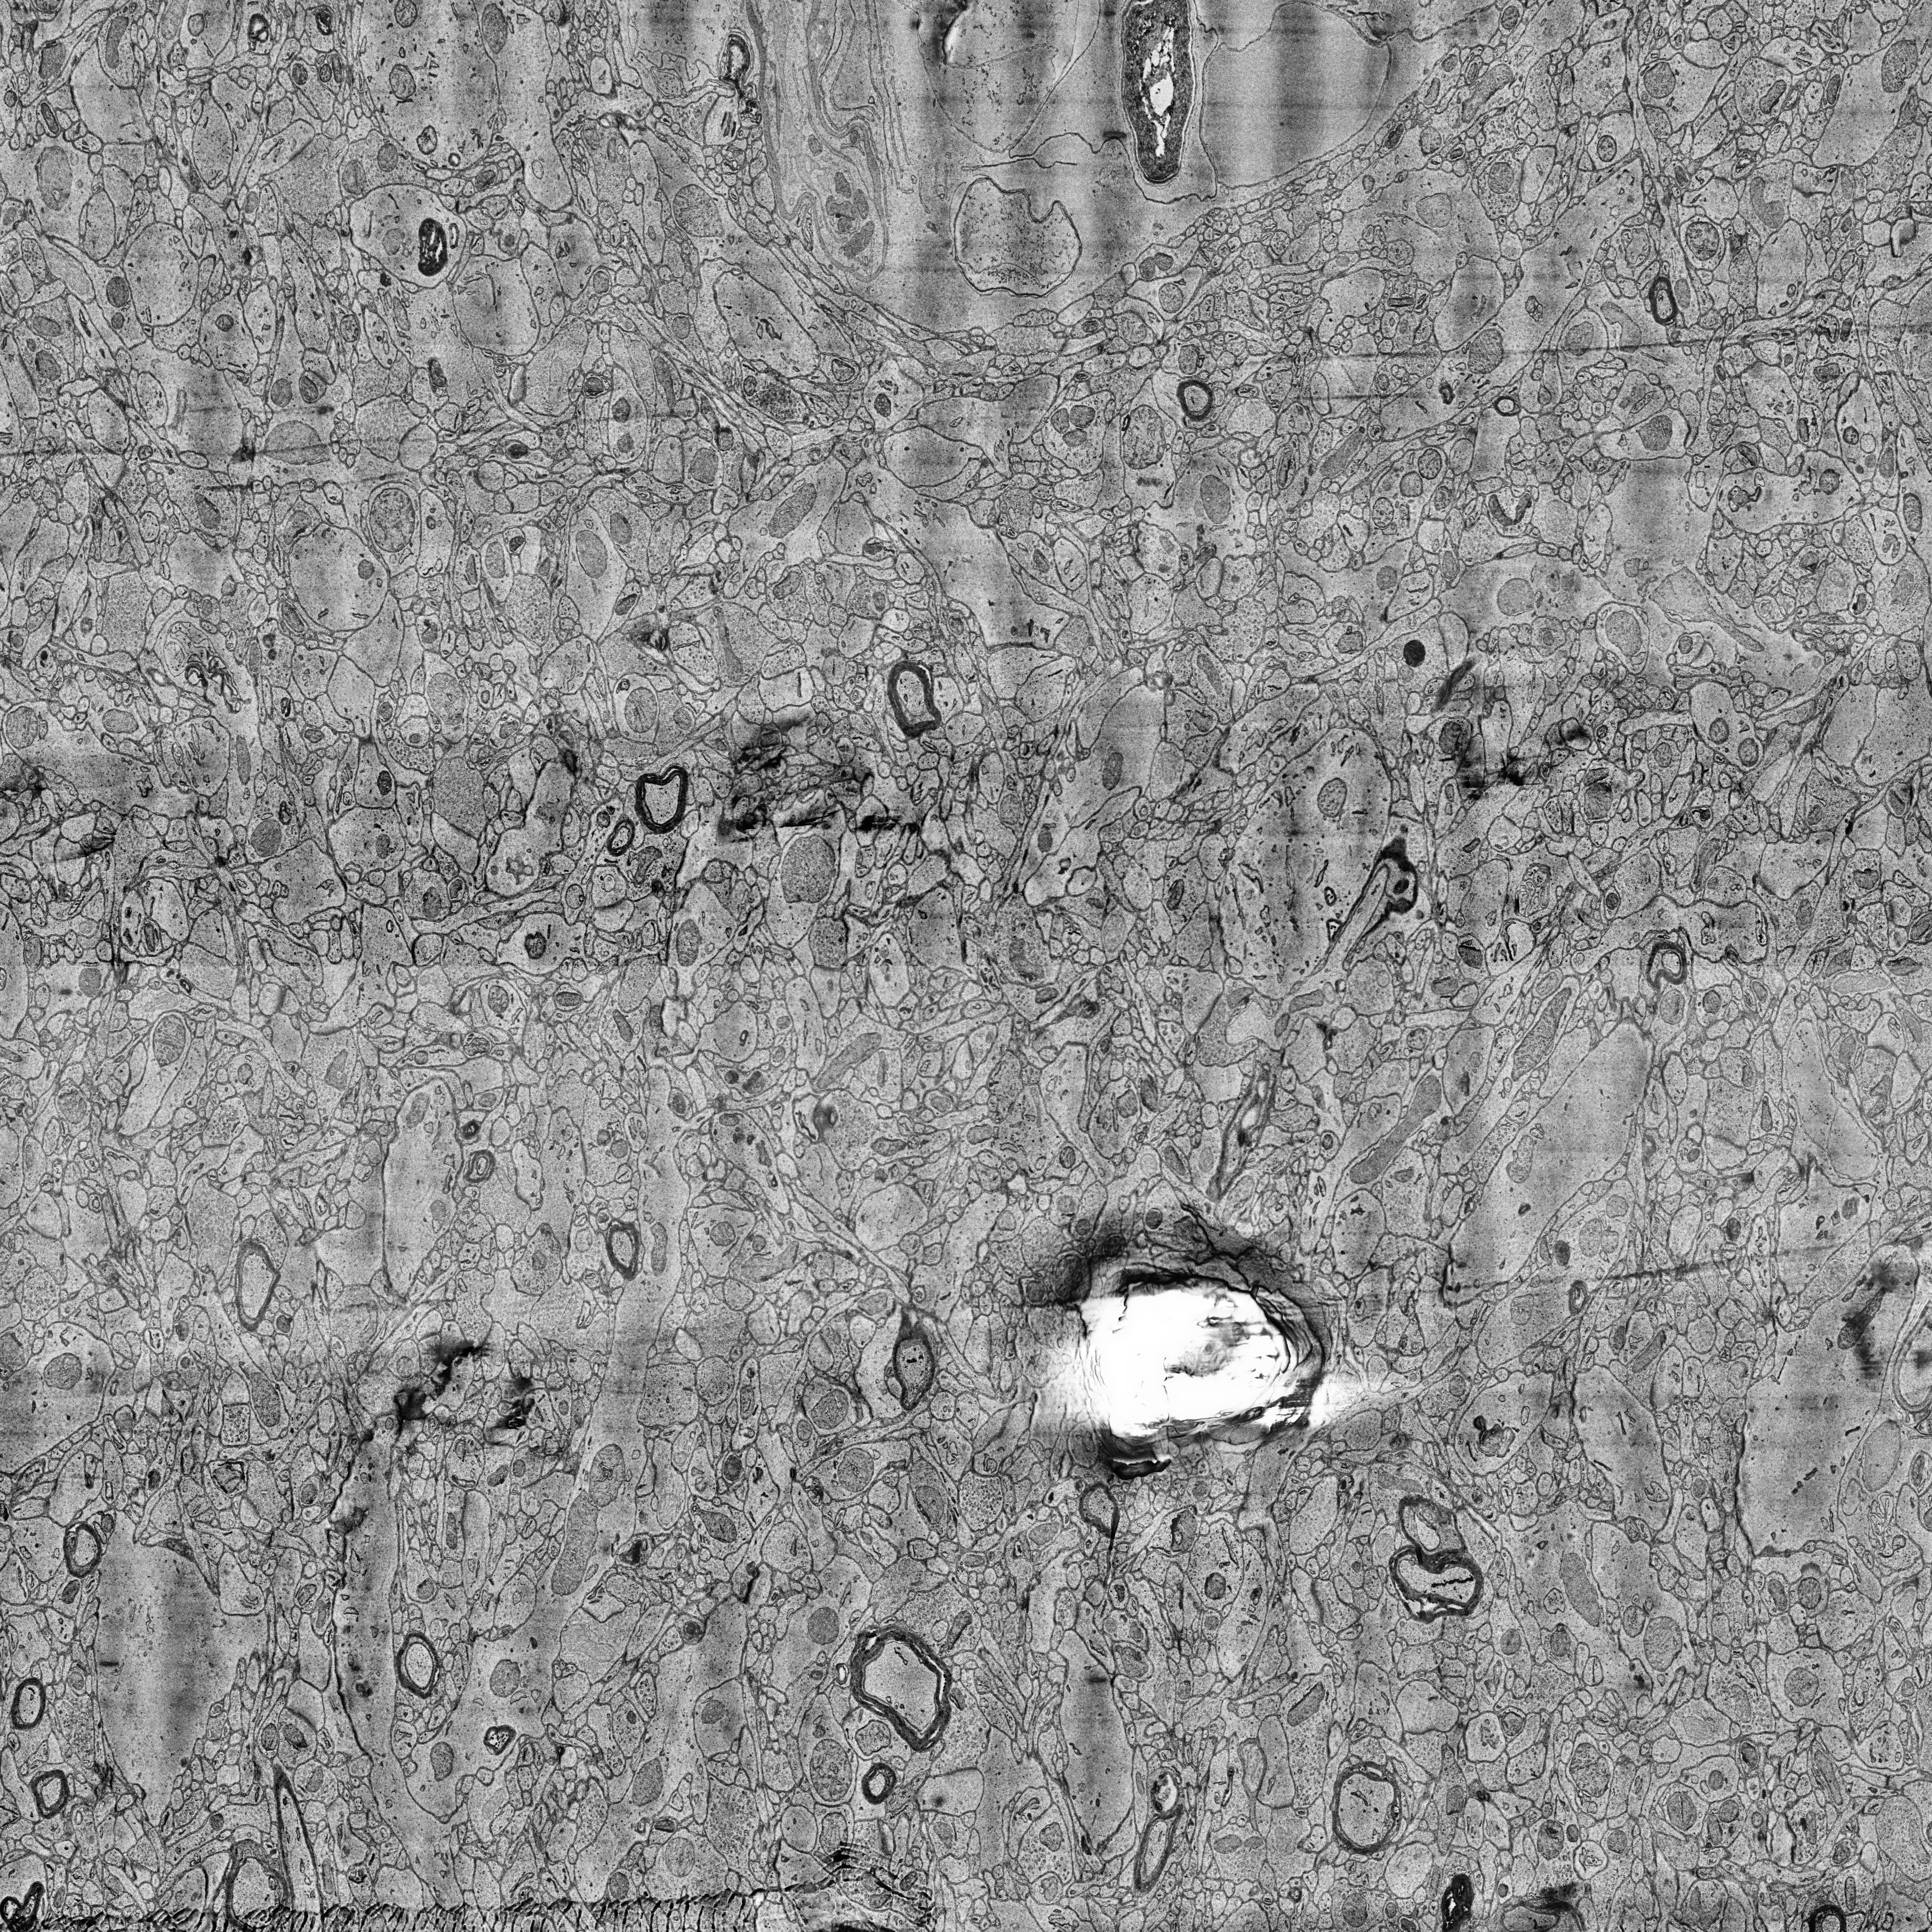
Electron microscopy slice of human cortex tissue
Slice depth (z): 60
Mitochondria instances in slice: 476